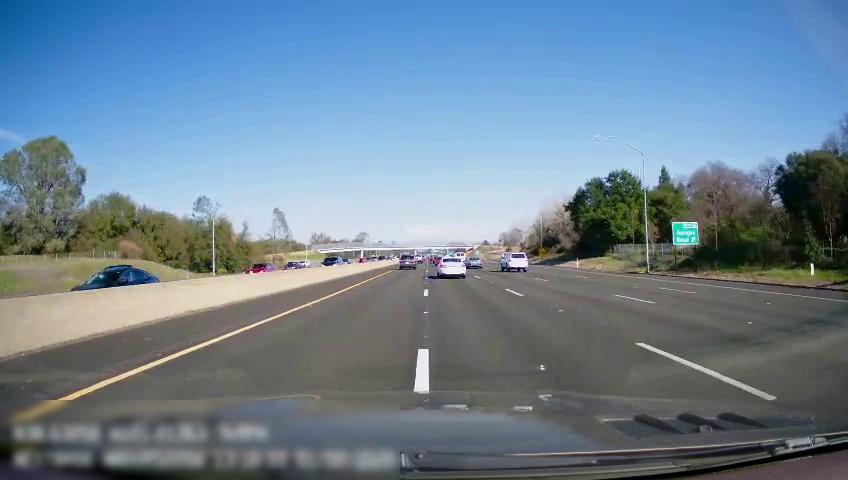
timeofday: Day
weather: Sunny
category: Drivable Space
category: Vehicles | SUV
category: Vehicles | Van
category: Vehicles | Car
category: Vehicles | SUV
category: Vehicles | Car
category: Vehicles | Car
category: Vehicles | SUV
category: Vehicles | SUV
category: Lanes | Current Lane
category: Lanes | Current Lane
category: Lanes | Current Lane
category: Lanes | Alternate Lane
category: Lanes | Alternate Lane
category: Lanes | Alternate Lane
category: Traffic | Signs